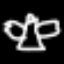
Label: angel